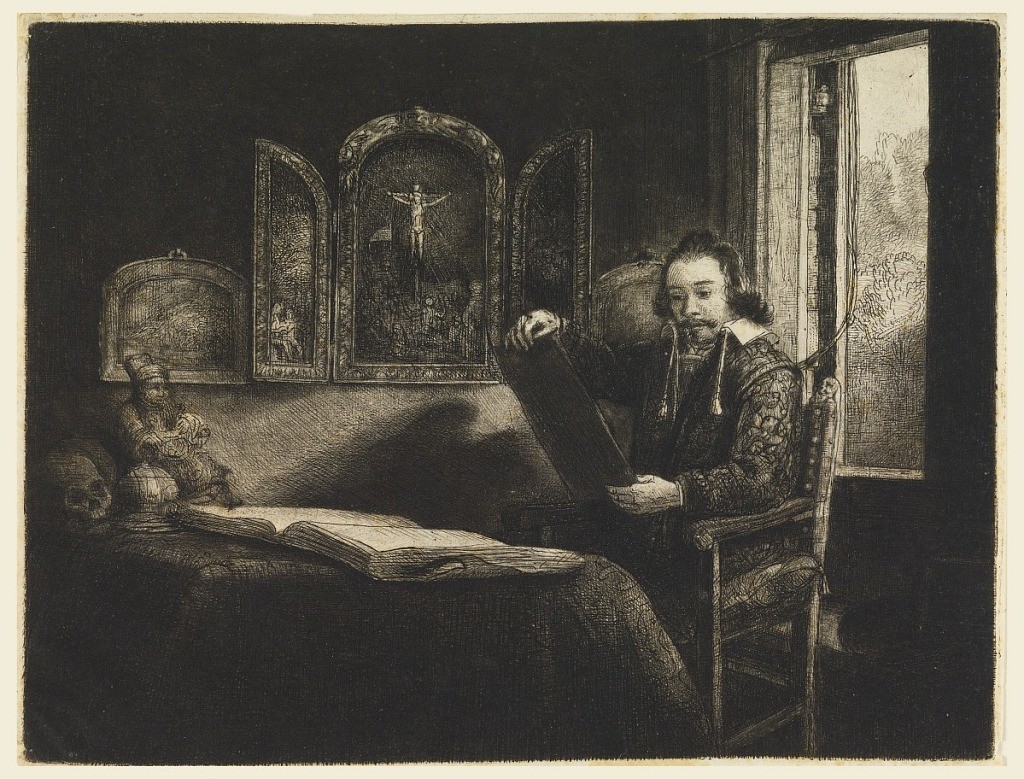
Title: Abraham Francen, Apothecary
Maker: Rembrandt Harmensz van Rijn, Dutch, 1606–1669
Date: ca. 1656
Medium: Etching on laid paper
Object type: Print
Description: A man is seated before a table, facing left, holding a print in his hands, with back against an open window.  A book and other objects are on the table, pictures on the wall include a triptych with the Crucifixion as the subject of the central panel.